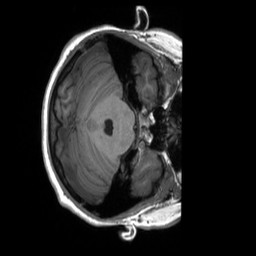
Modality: T1w
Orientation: axial
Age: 29
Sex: female
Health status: ill
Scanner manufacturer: siemens
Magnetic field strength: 3 T
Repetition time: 2.3 s
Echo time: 0.00232 s